Field crop: maize
Growth stage: 2
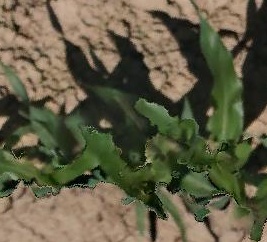
Species: maize